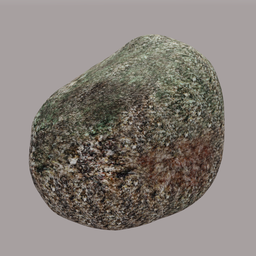
Label: nature